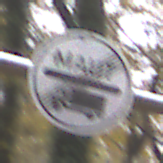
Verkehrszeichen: EndeMautpflicht
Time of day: MorningAfternoon
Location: Outdoor (Nature)
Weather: Overcast
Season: Autumn
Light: Natural